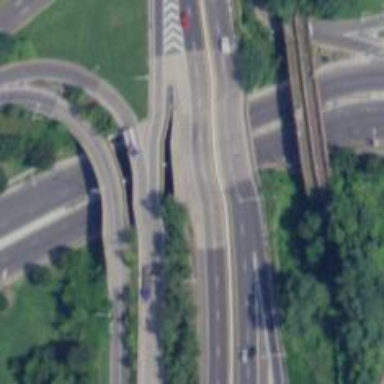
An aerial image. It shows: Motorway bridge spanning urban freeway/expressway.